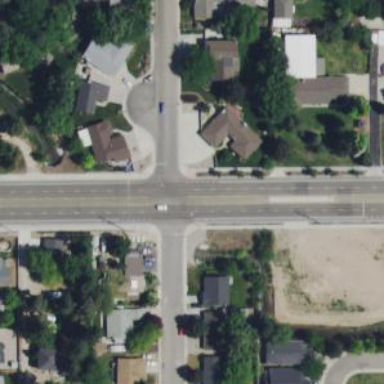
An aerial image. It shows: Asphalt footway with unmarked crossing.